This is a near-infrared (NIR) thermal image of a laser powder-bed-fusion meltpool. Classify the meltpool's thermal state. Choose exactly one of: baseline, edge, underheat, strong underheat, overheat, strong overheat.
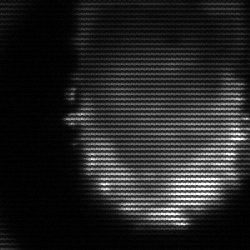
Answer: baseline